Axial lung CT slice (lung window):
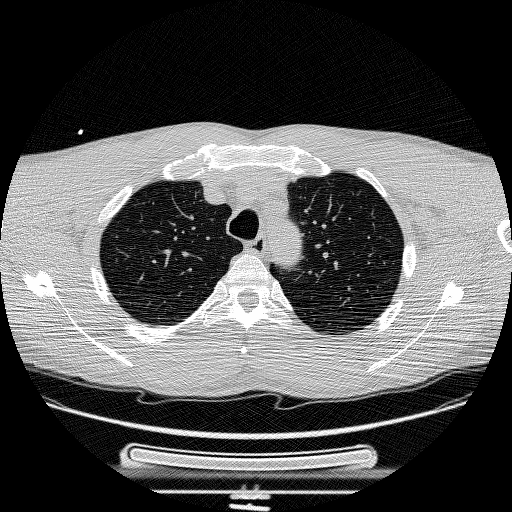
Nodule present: no